Question: I am using search bar example from <URL>. I tried to hide empty table rows using:
'''
self.tableView.tableFooterView = [[UIView alloc] initWithFrame:CGRectZero];
'''
It hides extra rows in normal state of table view with default data. But when I search for something, empty rows show up as well. Why is this happening? How do I fix this?

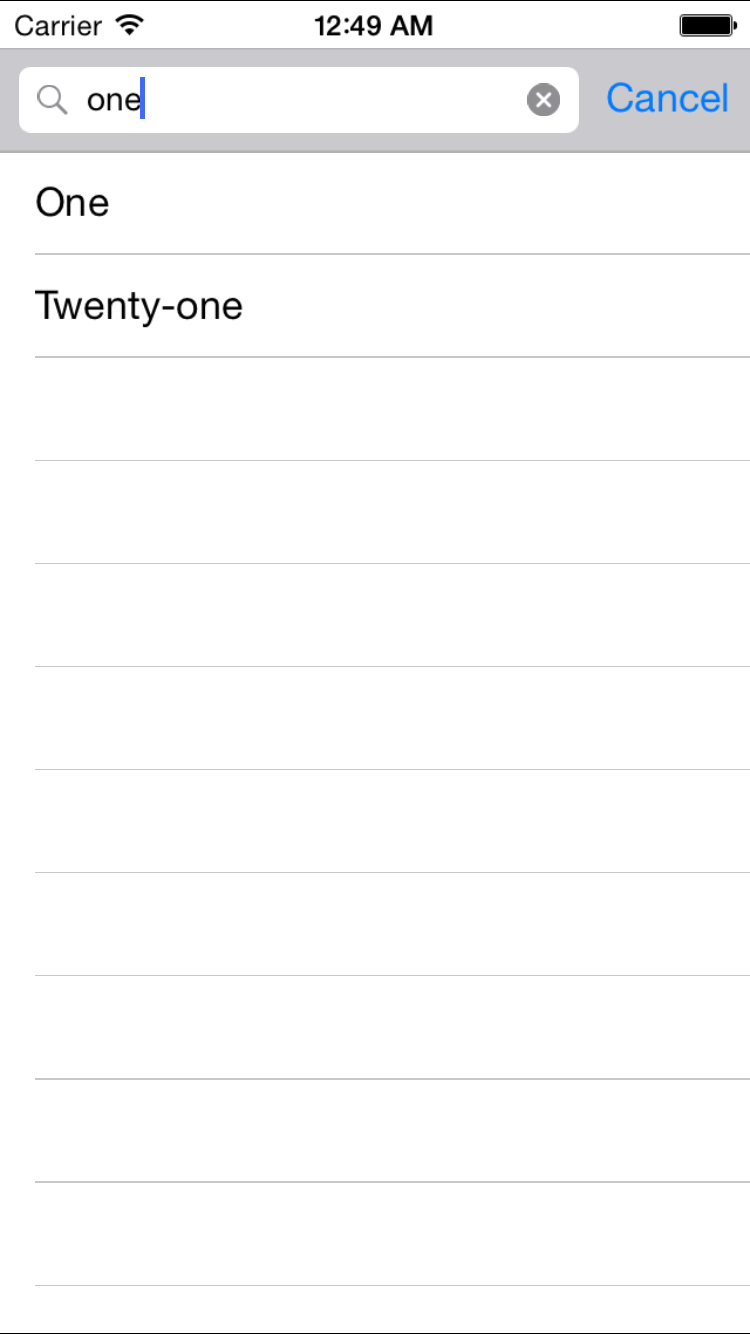
Answer: The searchDisplayController has its own table view that you can access with 'self.searchDisplayController.searchResultsTableView'. You need to add a footer view to that table view also. Use of a UISearchDisplayController is depreciated in iOS 8; you should be using UISearchController now, unless you need to support iOS 7.